Field crop: tomato
Growth stage: 1
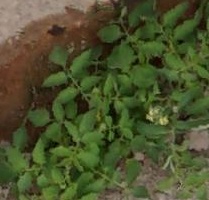
Species: tomato